Field crop: maize
Growth stage: 1
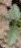
Species: datura